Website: home-depot
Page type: review-order
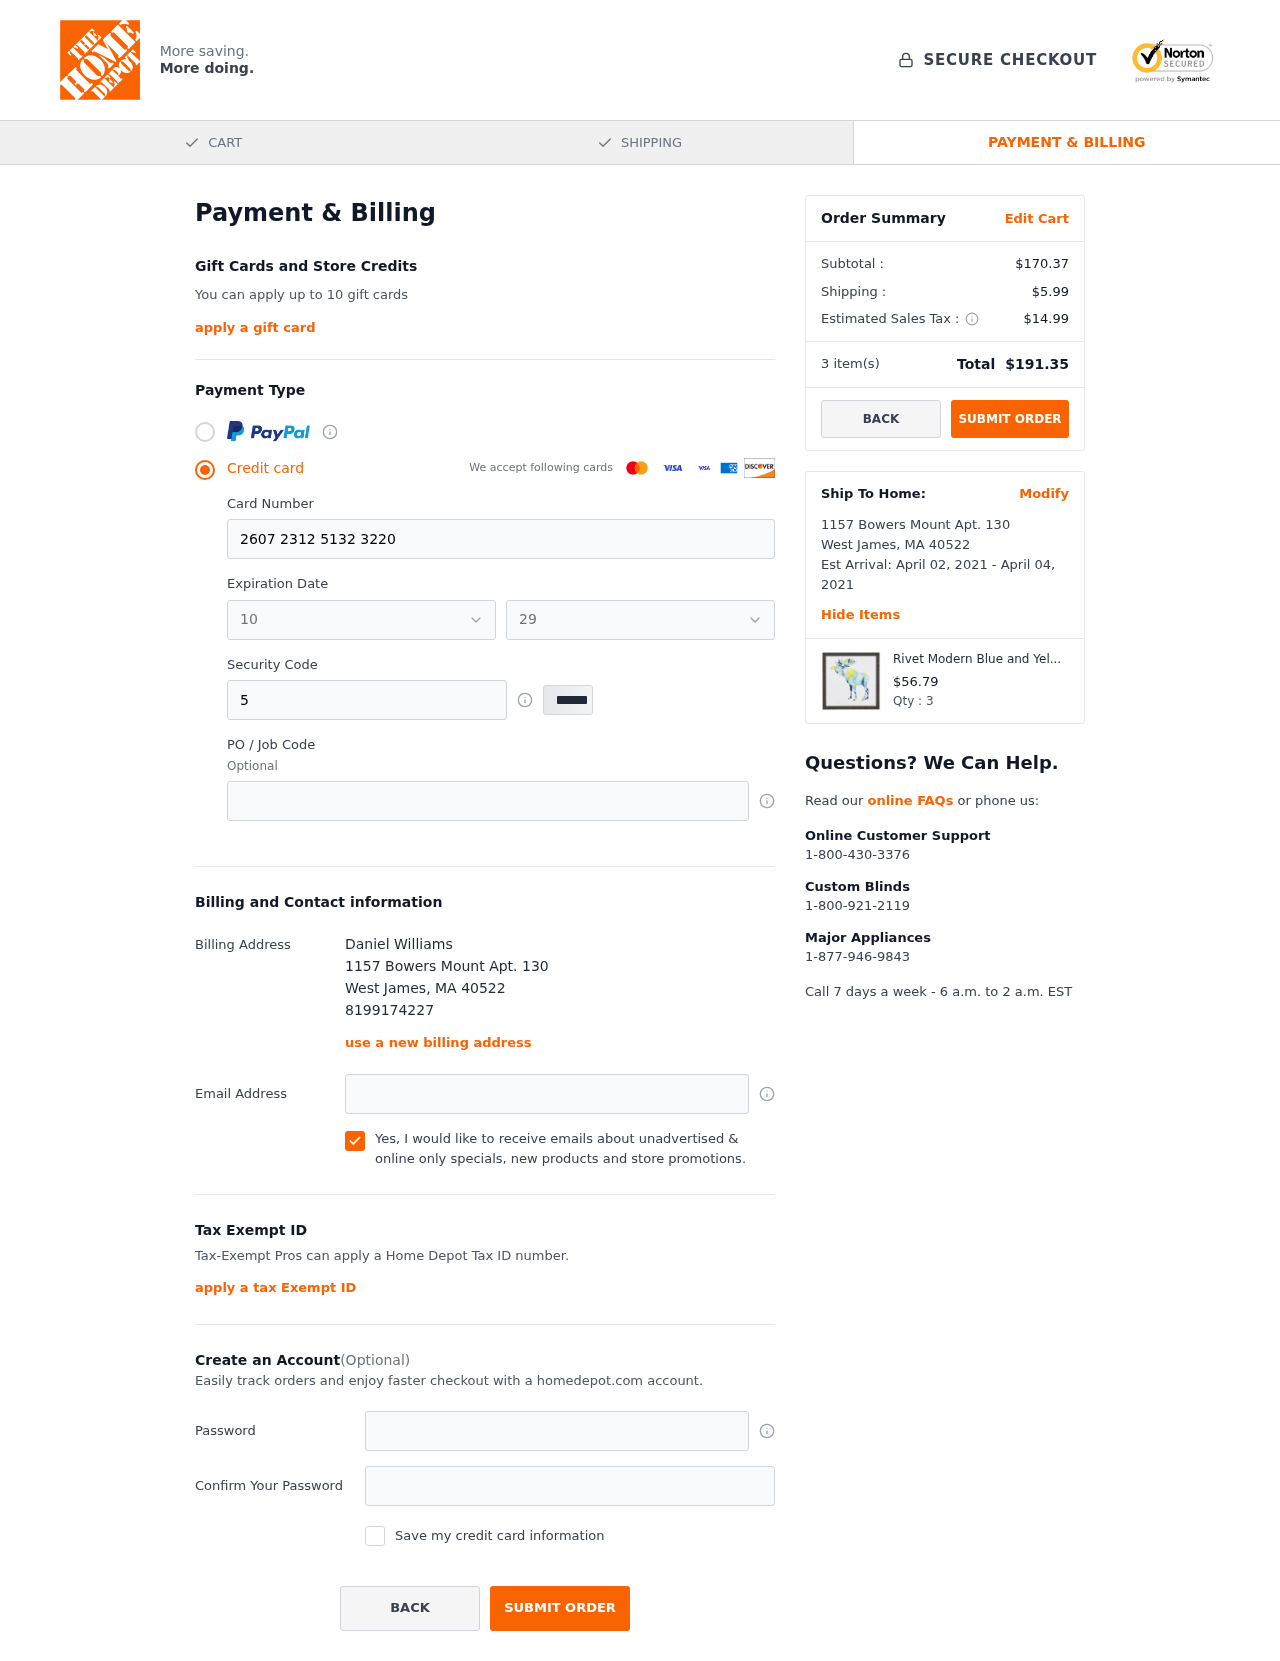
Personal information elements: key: PII_CARD_EXPIRY_MONTH
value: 10
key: PII_CARD_EXPIRY_YEAR
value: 29
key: PII_CITY
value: West James
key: PII_FULLNAME
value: Daniel Williams
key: PII_PHONE
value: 8199174227
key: PII_POSTCODE
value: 40522
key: PII_STATE_ABBR
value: MA
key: PII_STREET
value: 1157 Bowers Mount Apt. 130
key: PII_CARD_NUMBER
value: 2607 2312 5132 3220
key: PII_CARD_CVV
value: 507
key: PII_JOB_CODE
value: WO-136491
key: PII_EMAIL
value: dwilliams@hotmail.com
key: PII_STATE_ABBR3
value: MA
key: PII_POSTCODE_FULL
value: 40522
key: PII_POSTCODE_NUMERIC
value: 40522
Product elements: key: PRODUCT1_NAME
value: Rivet Modern Blue and Yellow Geometric Bear Print Framed Wall Art Décor
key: PRODUCT1_PRICE
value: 56.79
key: PRODUCT1_QUANTITY
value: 3
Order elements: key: ORDER_SUBTOTAL
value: $170.37
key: ORDER_SHIPPING_COST
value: $5.99
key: ORDER_TAX
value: $14.99
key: ORDER_NUM_ITEMS
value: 3
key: ORDER_TOTAL
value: $191.35
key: ORDER_SHIPPING_DATE
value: April 02, 2021
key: ORDER_DELIVERY_DATE
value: April 04, 2021